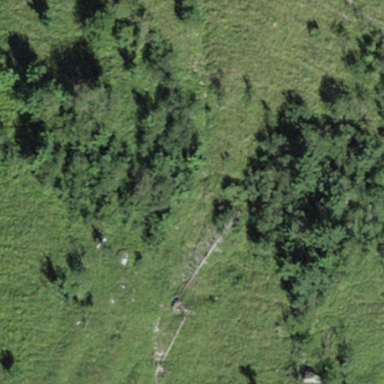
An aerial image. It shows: Forest area.